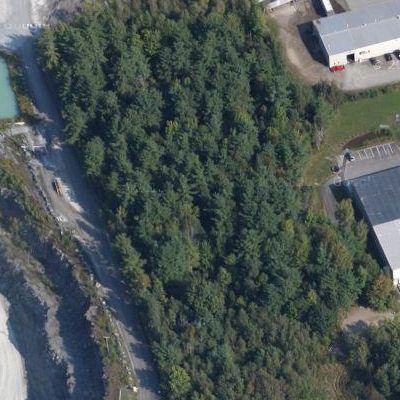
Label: eForest